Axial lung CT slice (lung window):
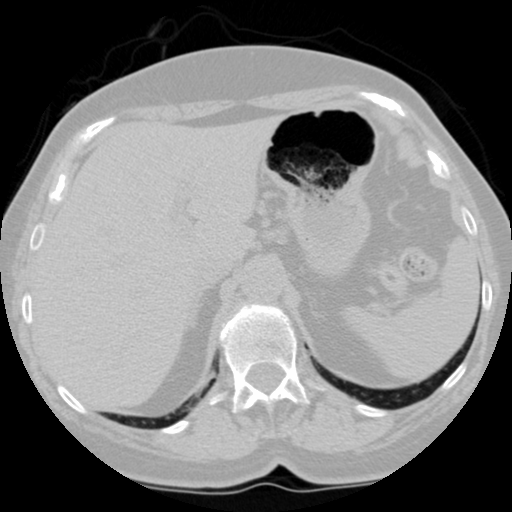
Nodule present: no